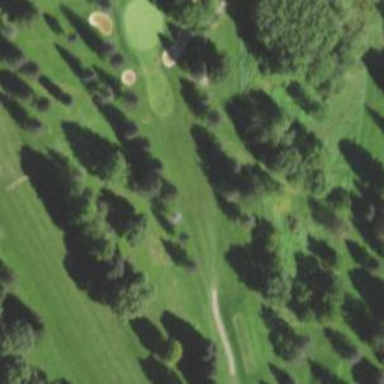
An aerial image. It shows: Service road designated as golf cart path.